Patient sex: M
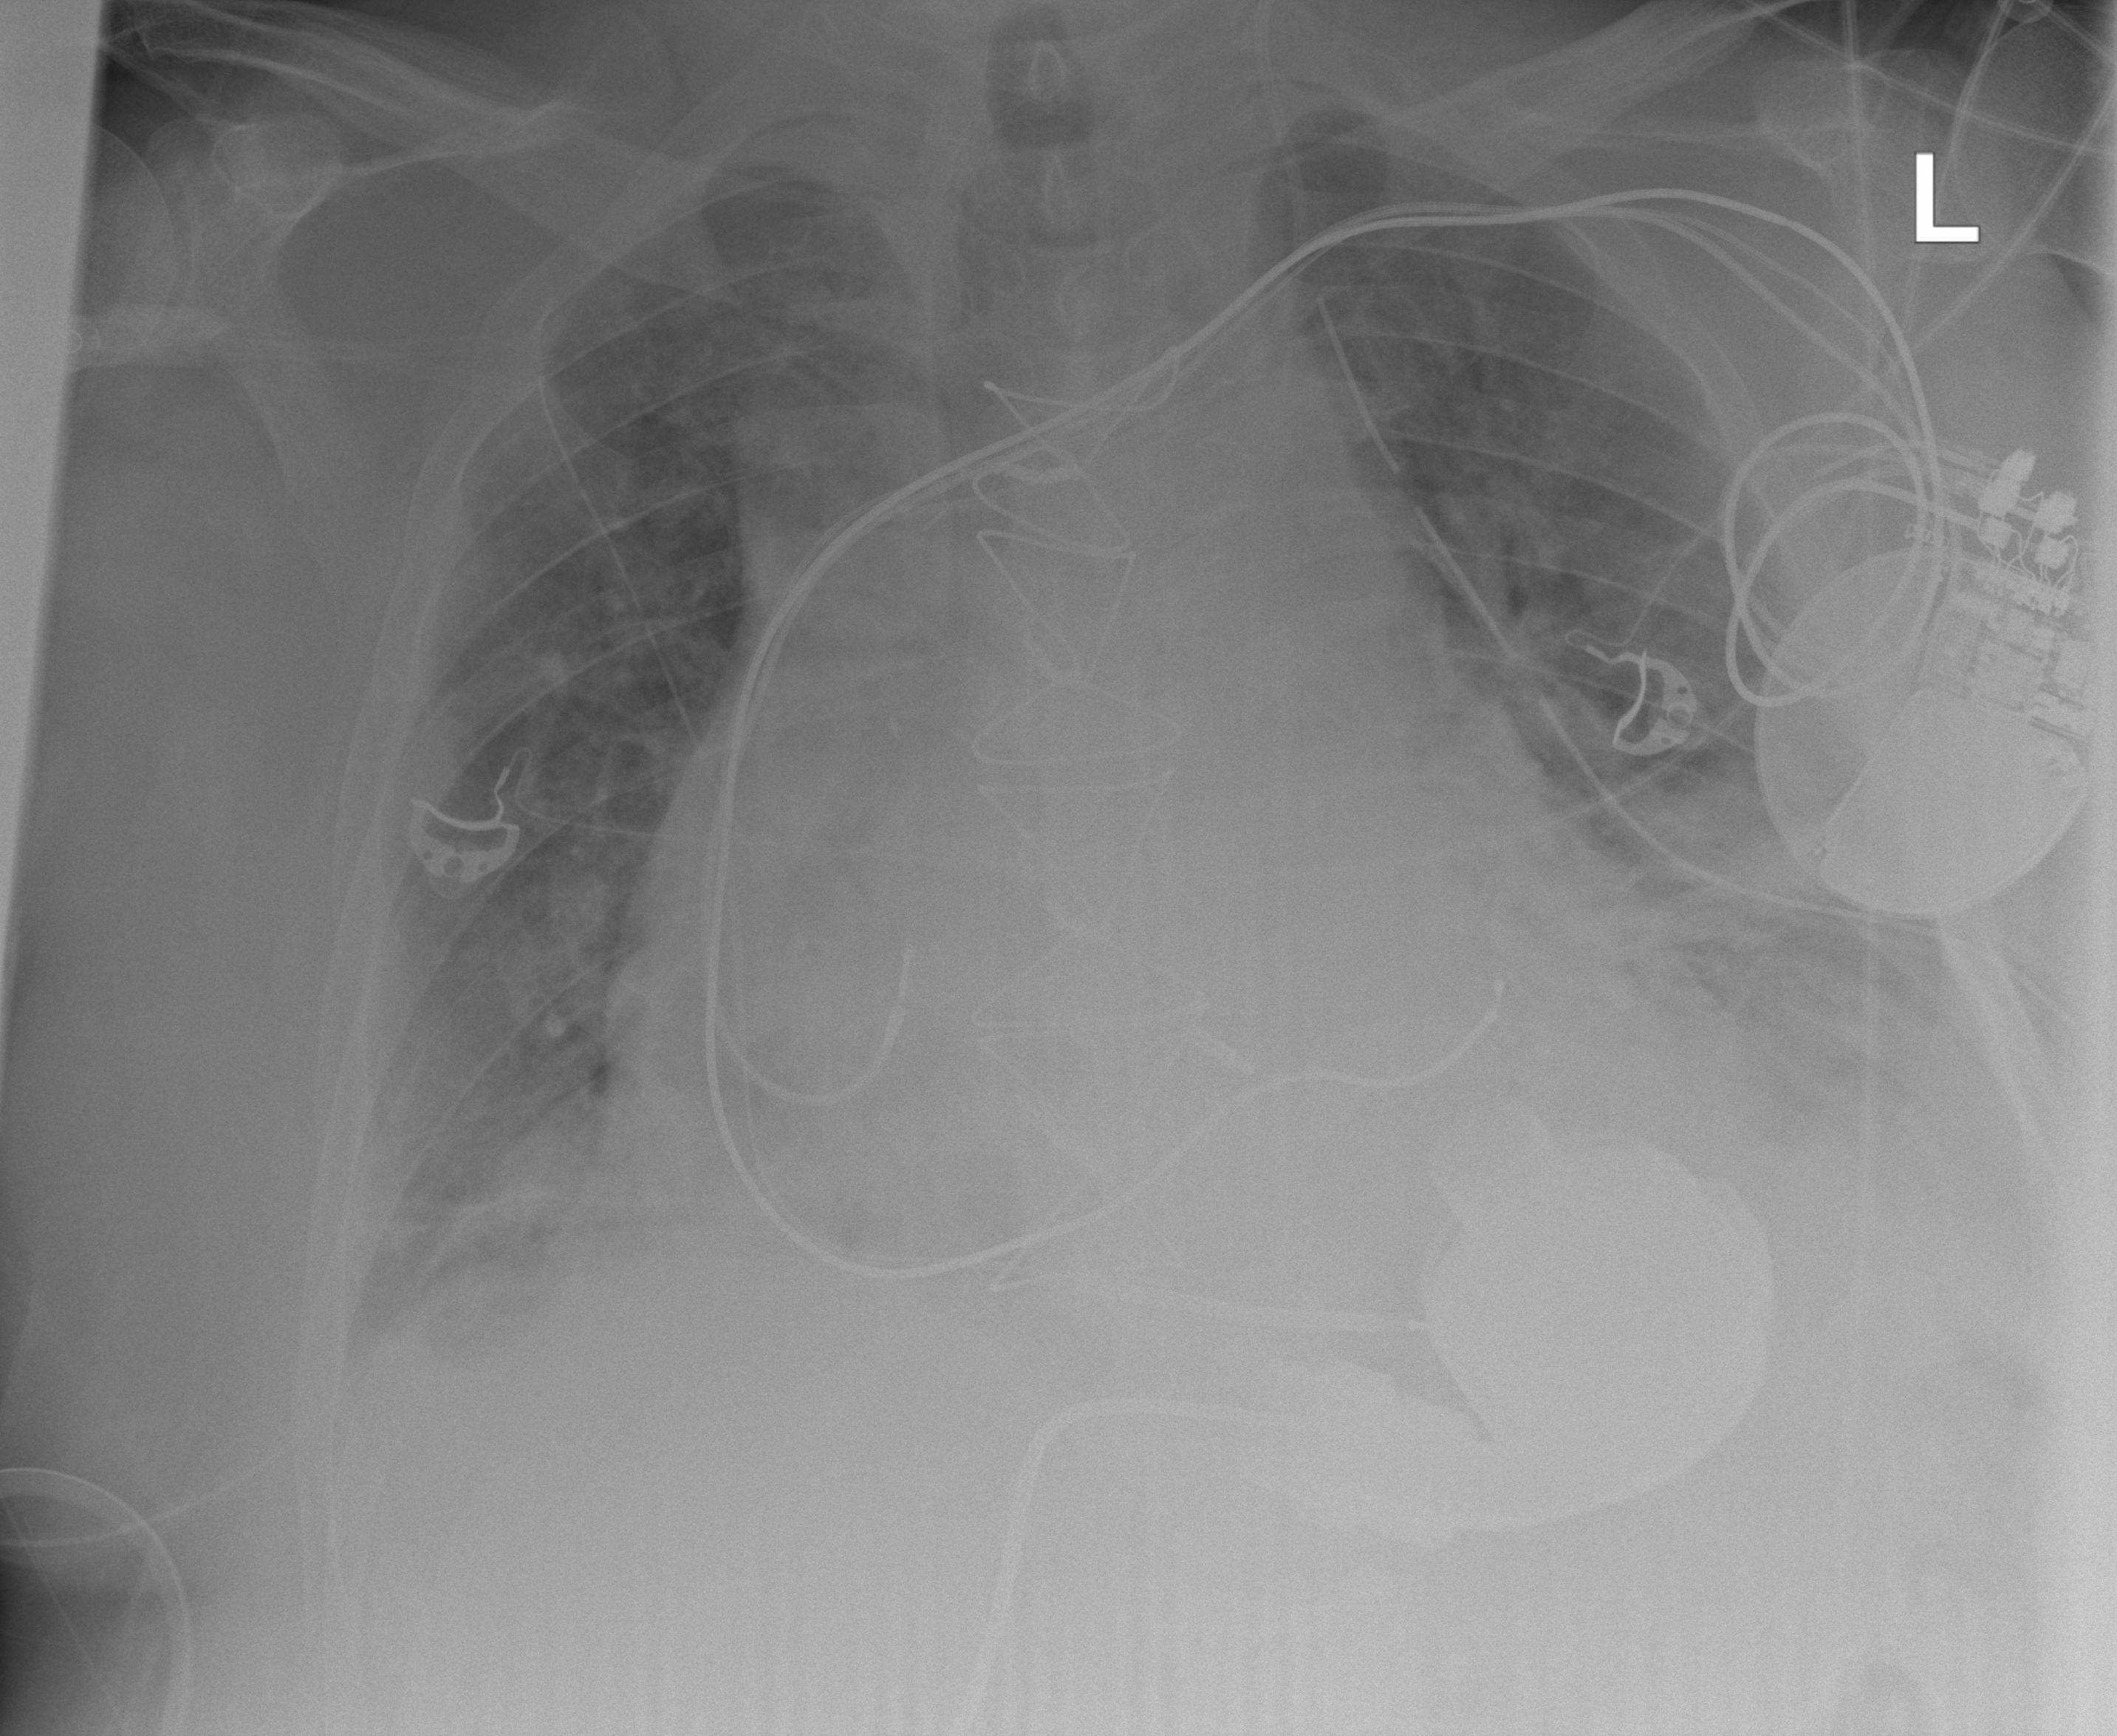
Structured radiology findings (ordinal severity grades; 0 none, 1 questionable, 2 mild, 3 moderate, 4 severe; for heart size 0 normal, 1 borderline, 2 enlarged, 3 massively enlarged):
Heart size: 2
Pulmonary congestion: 2
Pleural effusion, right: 2
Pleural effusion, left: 2
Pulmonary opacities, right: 2
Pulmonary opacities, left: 2
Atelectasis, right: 2
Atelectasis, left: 2